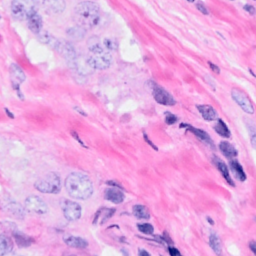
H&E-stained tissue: Breast